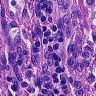
Metastatic tissue present: no